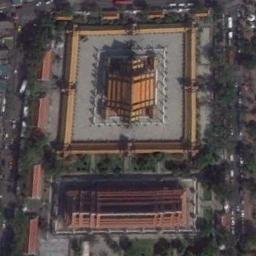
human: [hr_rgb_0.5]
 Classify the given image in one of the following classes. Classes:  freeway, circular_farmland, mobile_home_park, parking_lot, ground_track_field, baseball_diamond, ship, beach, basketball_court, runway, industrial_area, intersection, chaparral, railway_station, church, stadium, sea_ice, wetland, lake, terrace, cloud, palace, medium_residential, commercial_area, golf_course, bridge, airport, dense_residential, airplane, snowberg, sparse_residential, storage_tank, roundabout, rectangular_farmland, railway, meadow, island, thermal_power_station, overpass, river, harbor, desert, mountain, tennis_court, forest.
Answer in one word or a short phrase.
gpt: palace